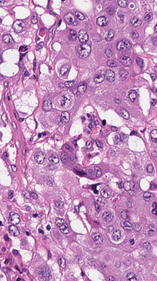
Tumor epithelial tissue: yes
Tumor-associated stroma tissue: yes
Normal tissue: no